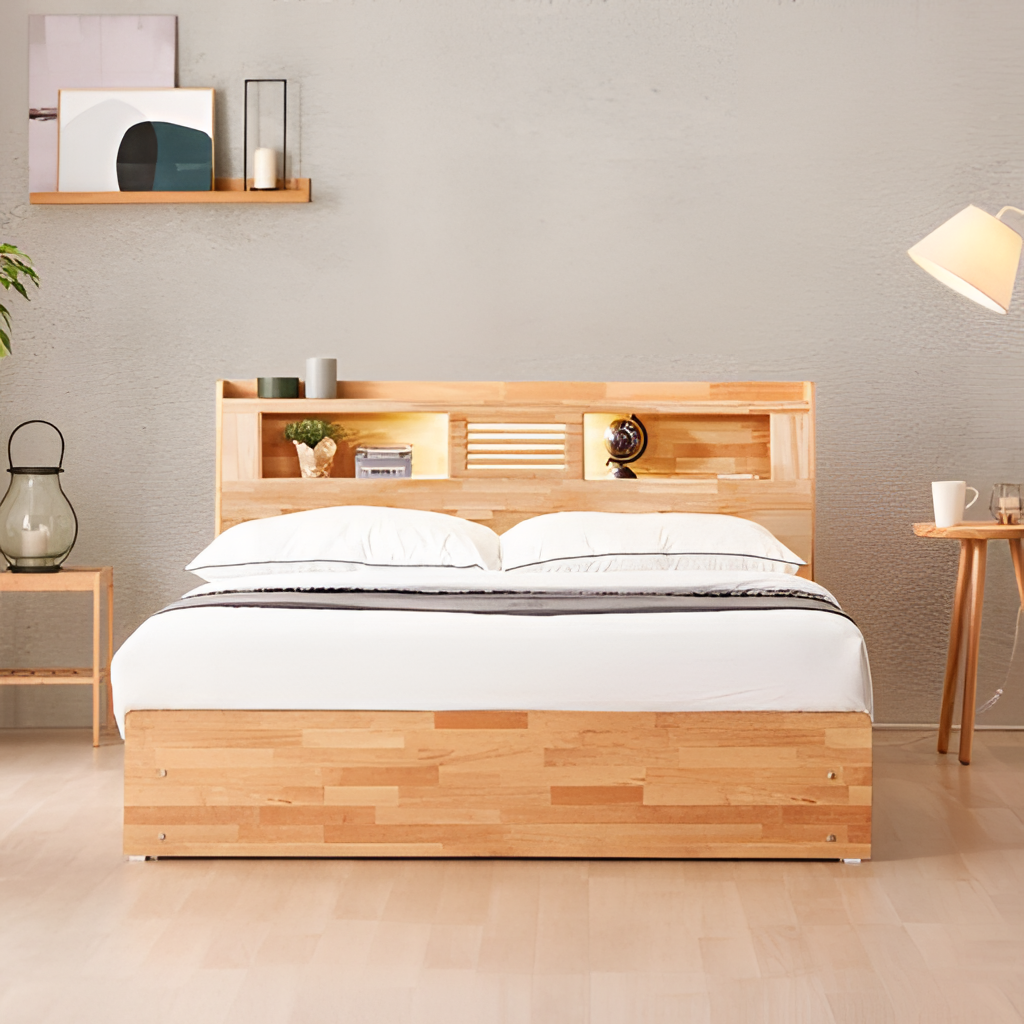
light brown wood backlit headboard bed, bedroom, paint wallpaper, with solid pattern, minimalist, wood flooring, with plank pattern